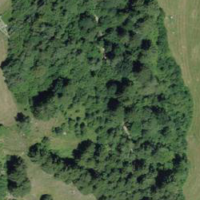
EUNIS habitat code: 45
Species observed at this site:
Asplenium septentrionale